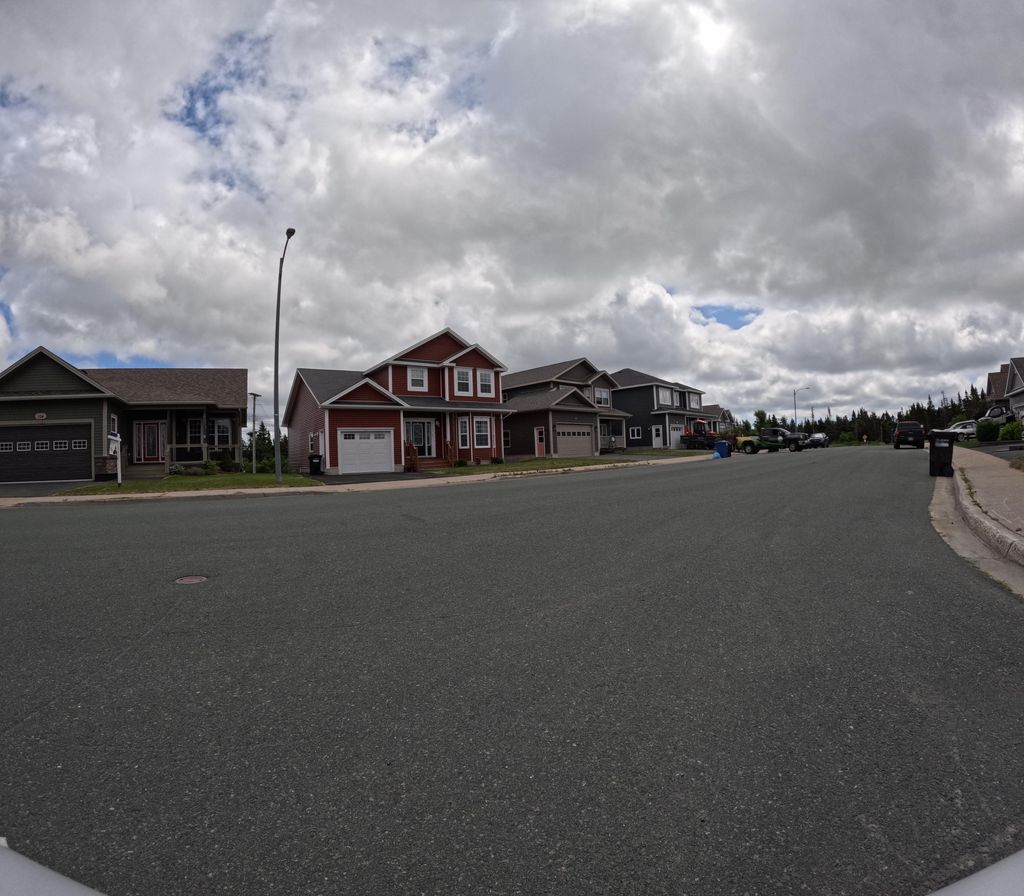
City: st_johns